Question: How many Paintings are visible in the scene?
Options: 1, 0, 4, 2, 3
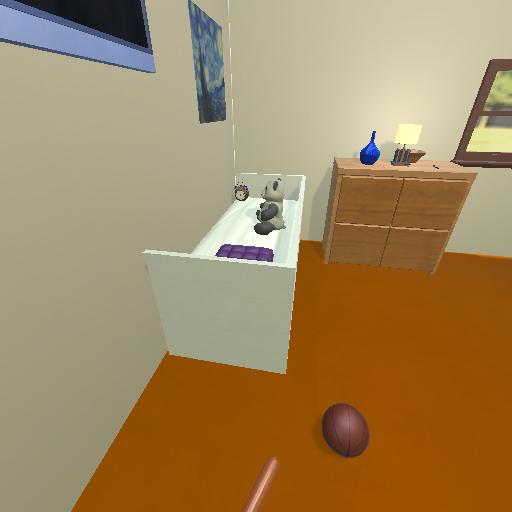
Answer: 1